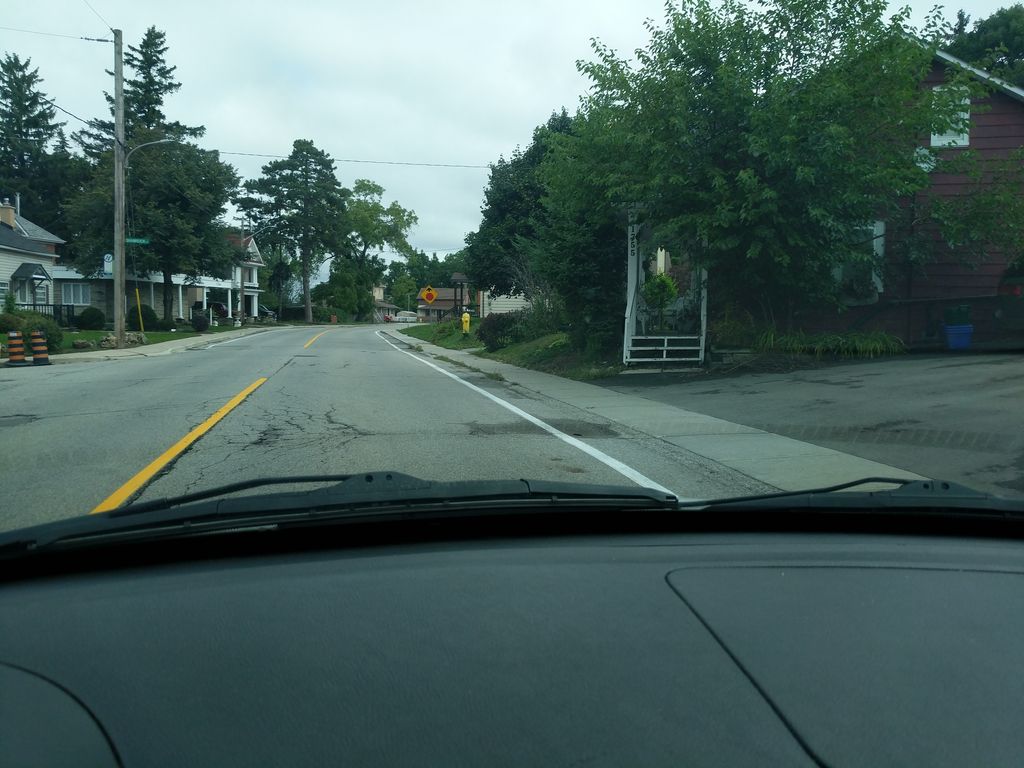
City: kitchener-waterloo